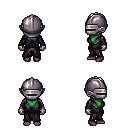
a pixel art fantasy rpg character, female body template, orc, green skin, gray robe, white pants, white parted hairstyle, metal helm, metal gloves, maroon shoes, four views (front, back, left, right), 2x2 character sprite sheet, small pixel art, hard edges, no anti-aliasing